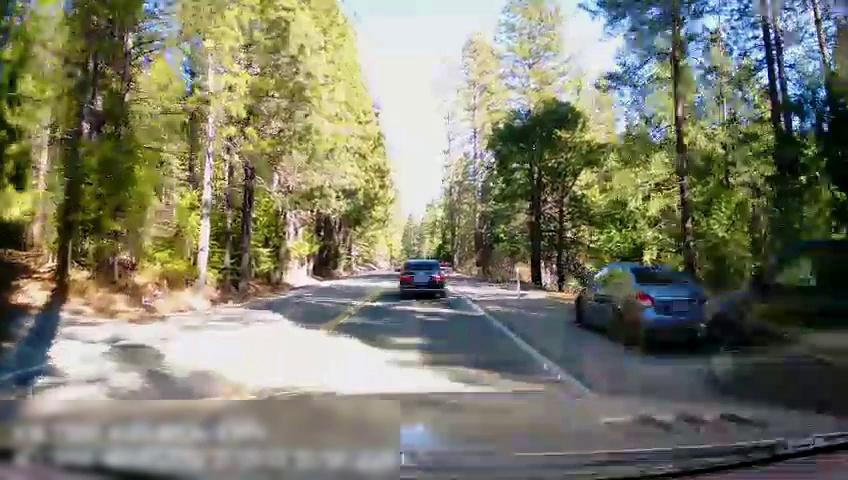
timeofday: Day
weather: Sunny
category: Drivable Space
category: Vehicles | Car
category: Vehicles | Truck
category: Vehicles | Car
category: Lanes | Opposite Lane
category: Lanes | Current Lane